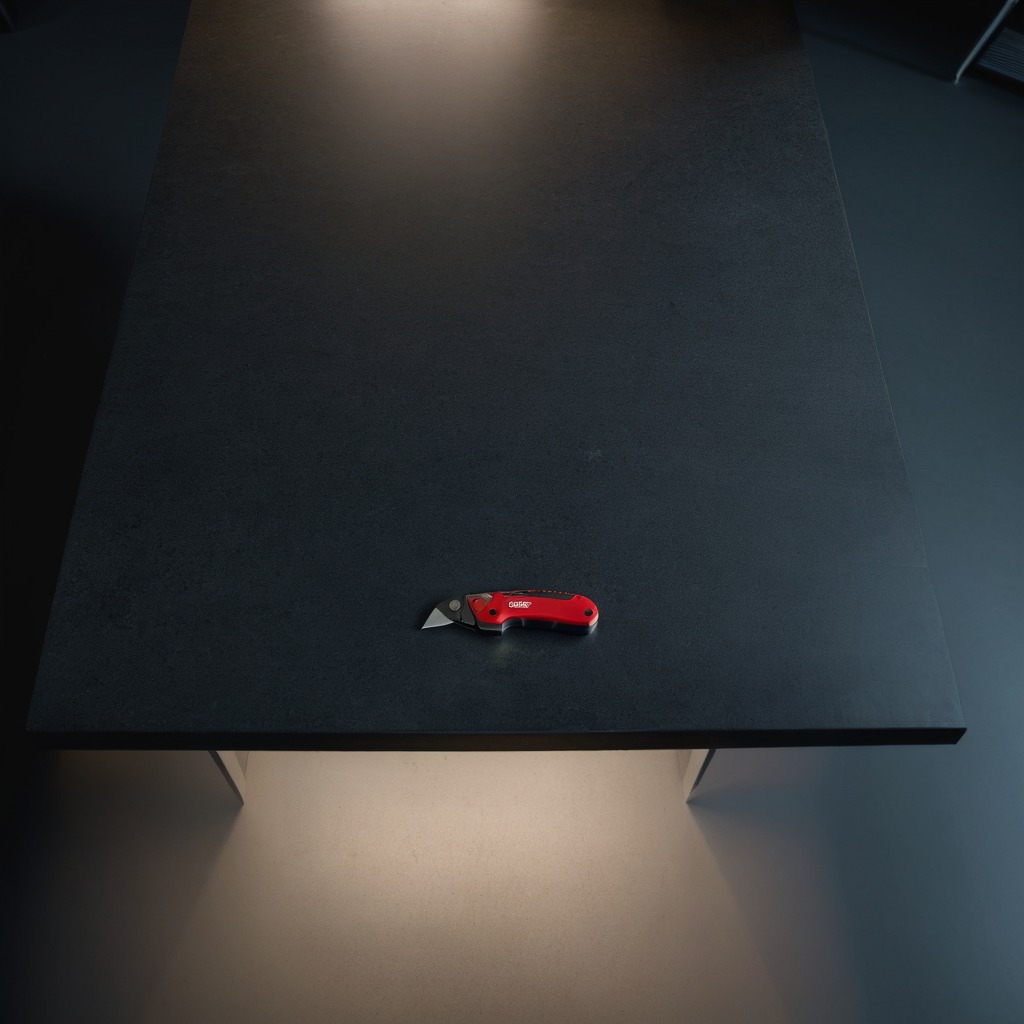
A utility knife is lying on a clean granite table inside a workshop at night dim ambient light soft shadows worn but